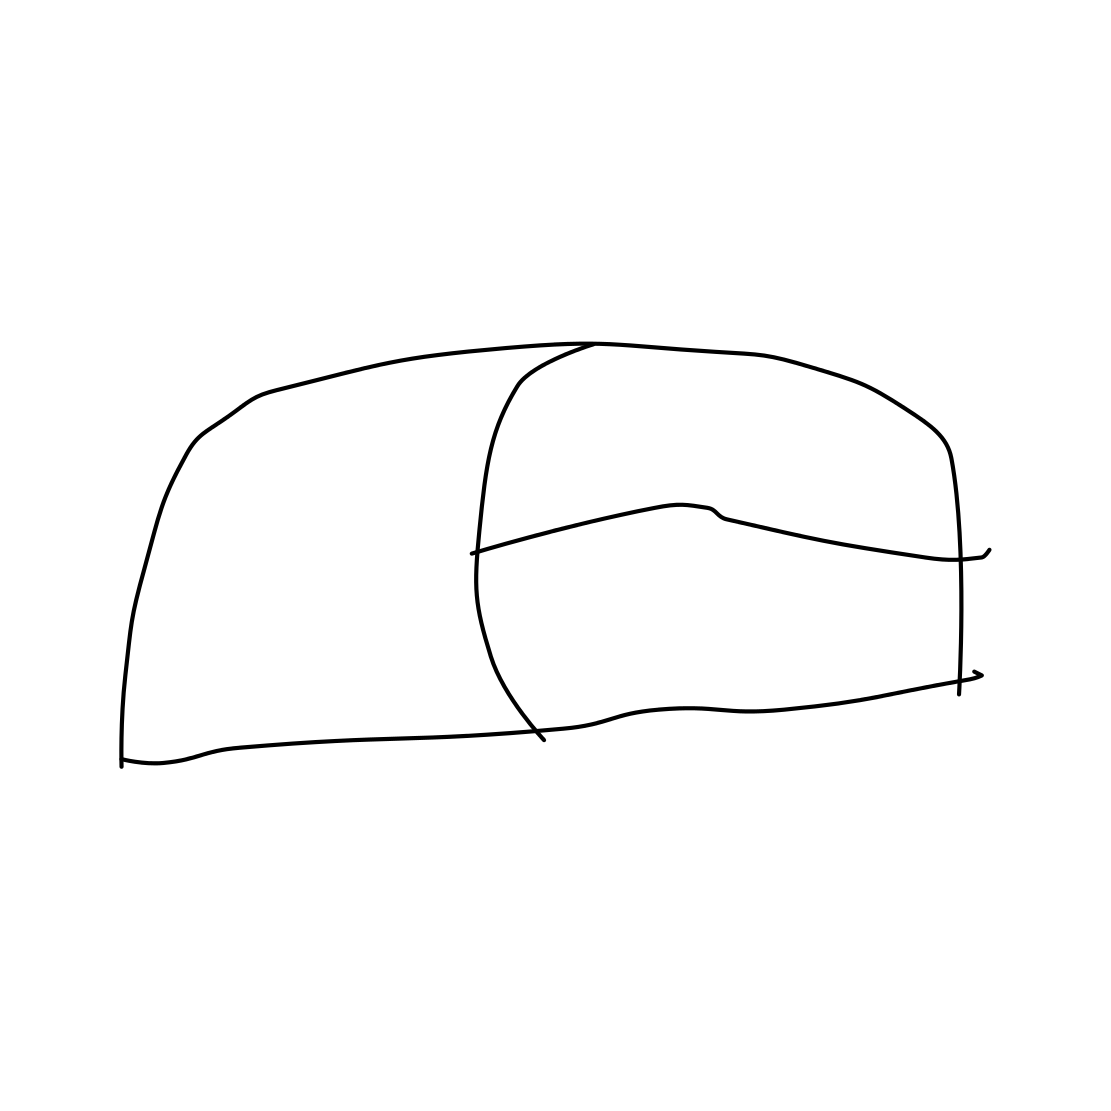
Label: computer-mouse